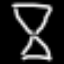
Label: hourglass